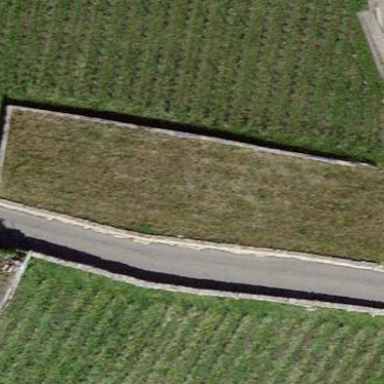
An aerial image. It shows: Vineyard growing grapes.